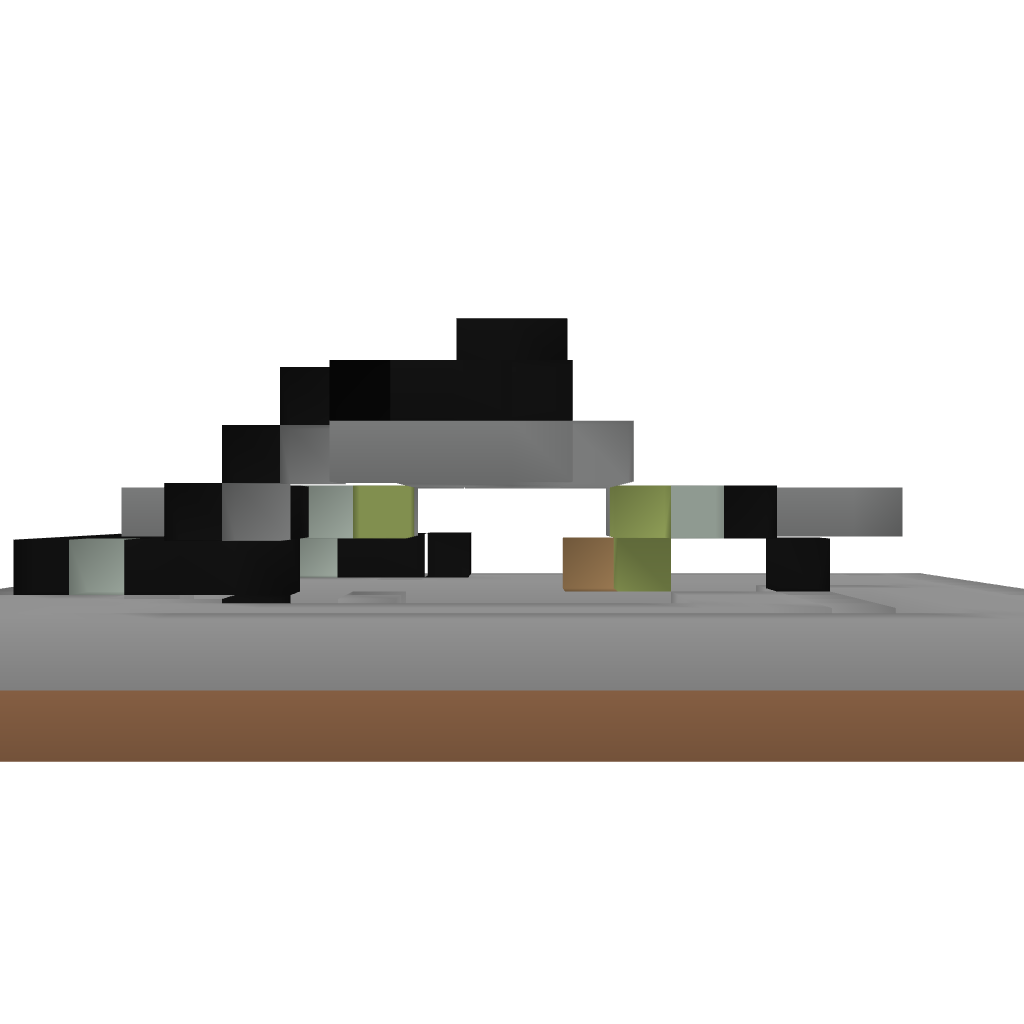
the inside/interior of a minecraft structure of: redstone hidden double doors